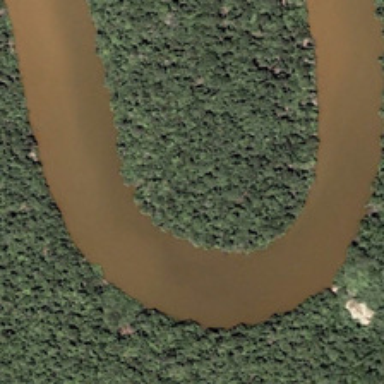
There is a large forest in the picture .